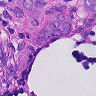
Metastatic tissue present: yes